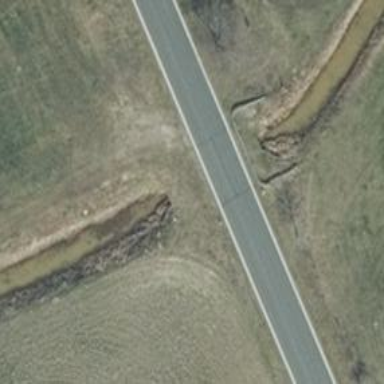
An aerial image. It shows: Culvert tunnel.